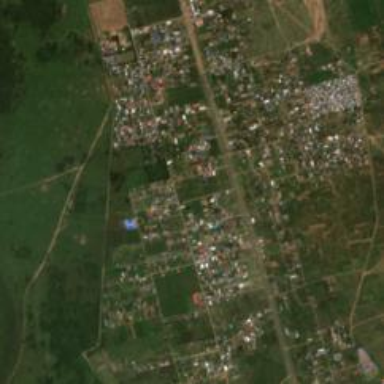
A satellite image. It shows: Village area.